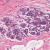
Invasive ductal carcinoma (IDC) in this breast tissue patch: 0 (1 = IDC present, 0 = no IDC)